Interaction volume radius: 5 \u00c5
Interaction volume height: 25 \u00c5
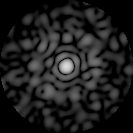
Disorder parameter: 0.7914